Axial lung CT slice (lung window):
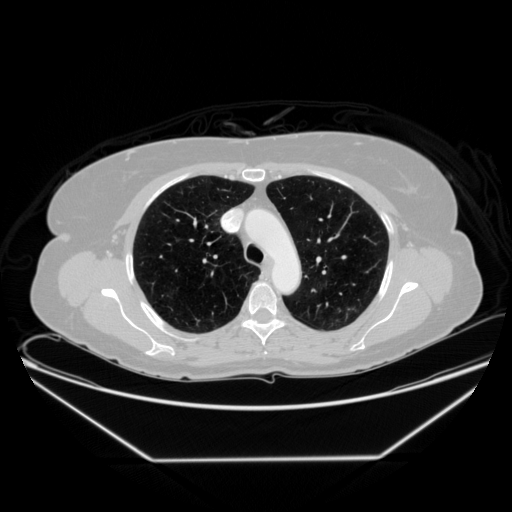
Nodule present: no